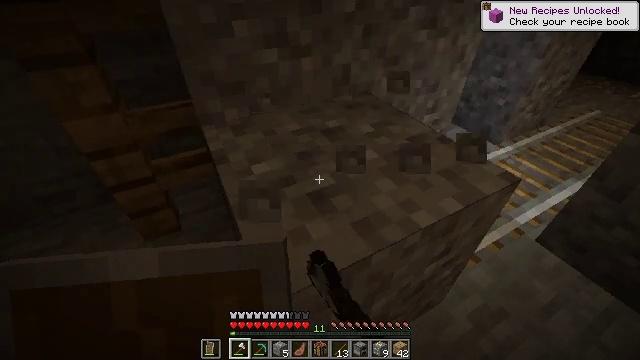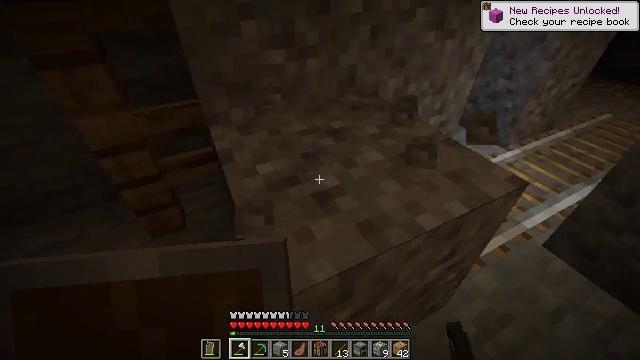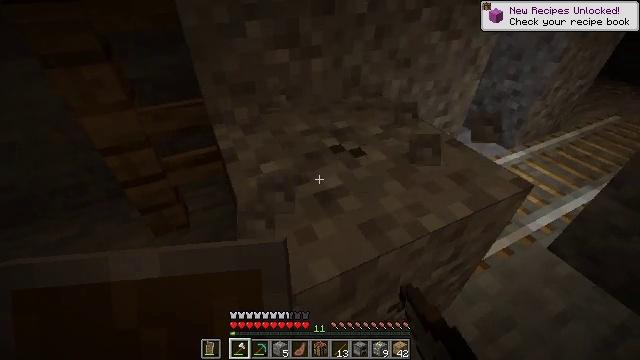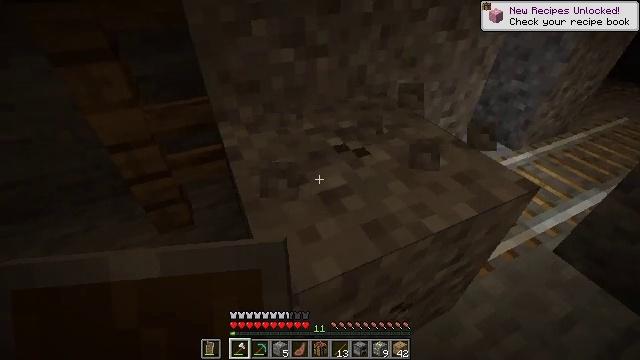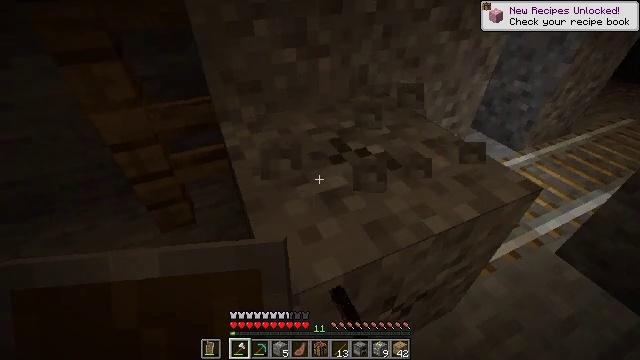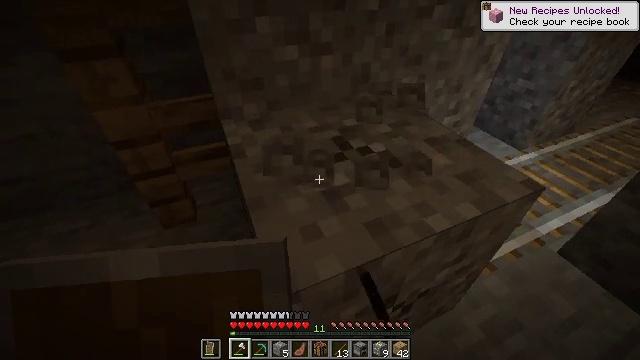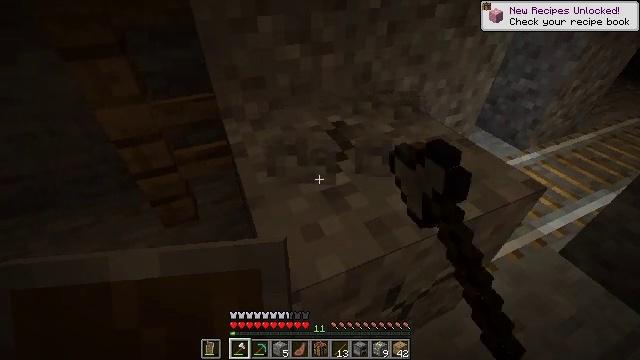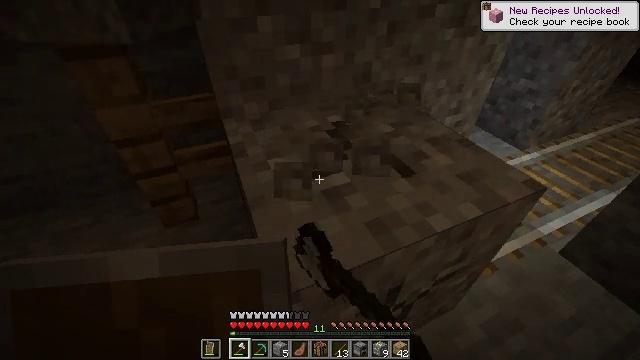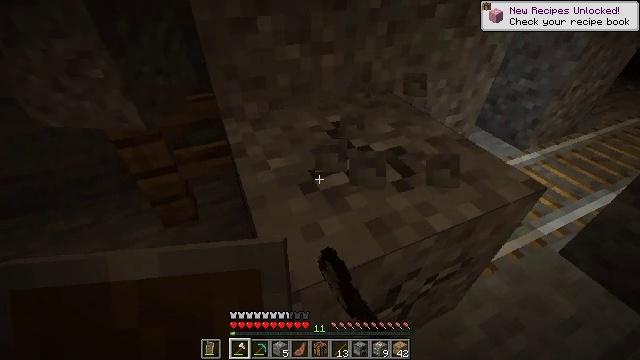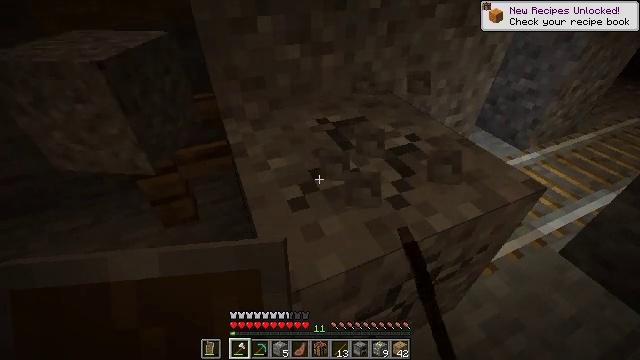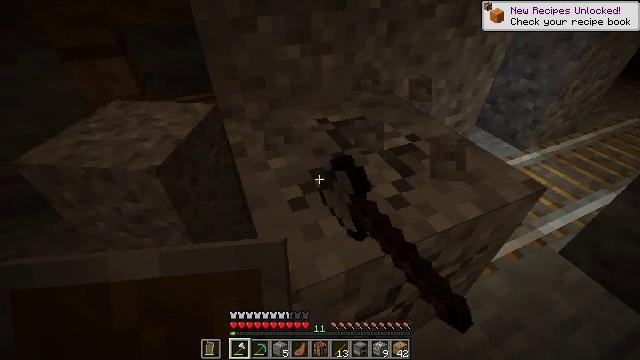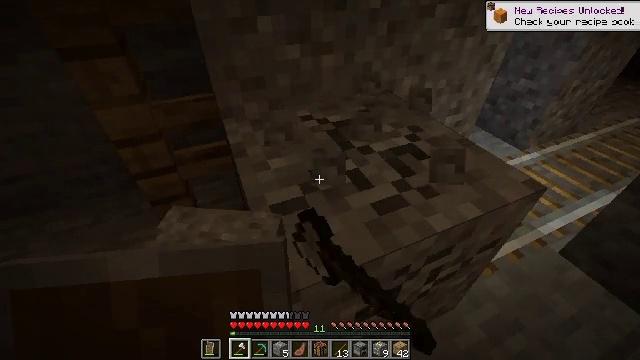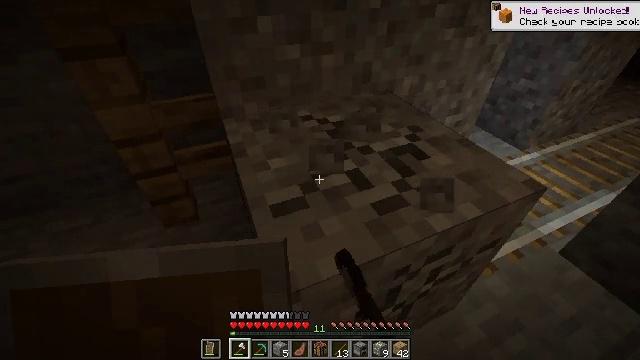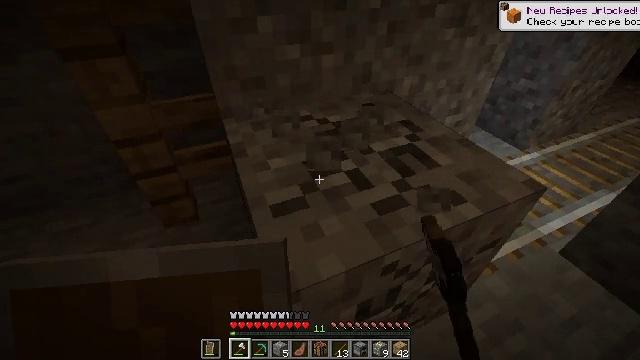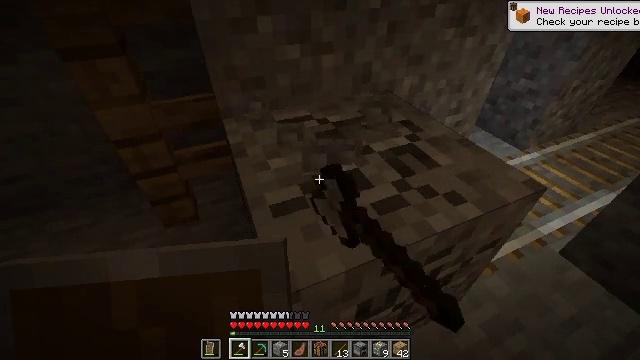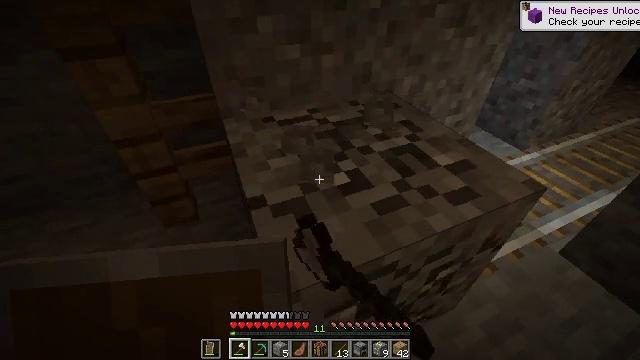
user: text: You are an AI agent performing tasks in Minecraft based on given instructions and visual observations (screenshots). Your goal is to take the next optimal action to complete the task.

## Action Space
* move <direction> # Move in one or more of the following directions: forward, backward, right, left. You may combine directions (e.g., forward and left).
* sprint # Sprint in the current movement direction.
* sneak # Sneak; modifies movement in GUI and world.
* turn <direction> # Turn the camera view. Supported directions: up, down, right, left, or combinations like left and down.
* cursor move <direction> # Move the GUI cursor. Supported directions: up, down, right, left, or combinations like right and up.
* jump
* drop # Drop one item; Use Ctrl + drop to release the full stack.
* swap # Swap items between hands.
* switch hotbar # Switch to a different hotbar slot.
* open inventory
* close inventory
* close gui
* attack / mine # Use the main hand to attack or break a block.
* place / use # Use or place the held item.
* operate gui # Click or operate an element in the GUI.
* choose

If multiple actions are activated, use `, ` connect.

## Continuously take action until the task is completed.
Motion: motion action
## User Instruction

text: Gather gravel by digging.
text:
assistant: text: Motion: turn left, attack / mine
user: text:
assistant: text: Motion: attack / mine
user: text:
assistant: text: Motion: turn left, attack / mine
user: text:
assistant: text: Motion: attack / mine
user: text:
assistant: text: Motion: attack / mine
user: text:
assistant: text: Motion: attack / mine
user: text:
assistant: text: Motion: attack / mine
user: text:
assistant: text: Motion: attack / mine
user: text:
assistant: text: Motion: attack / mine
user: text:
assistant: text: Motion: attack / mine
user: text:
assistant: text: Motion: attack / mine
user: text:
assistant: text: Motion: attack / mine
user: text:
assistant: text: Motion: attack / mine
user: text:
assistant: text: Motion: attack / mine
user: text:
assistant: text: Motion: attack / mine
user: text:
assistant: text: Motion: attack / mine
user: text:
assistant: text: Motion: attack / mine
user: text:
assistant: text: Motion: attack / mine
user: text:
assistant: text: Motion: turn left, attack / mine
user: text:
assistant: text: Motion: attack / mine
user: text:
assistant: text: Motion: attack / mine
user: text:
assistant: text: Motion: attack / mine
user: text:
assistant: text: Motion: attack / mine